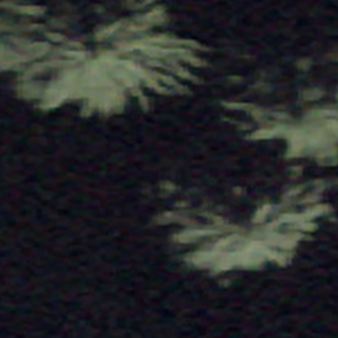
Label: other